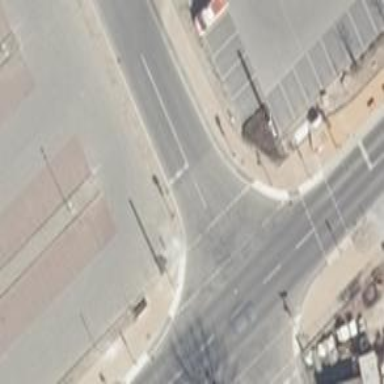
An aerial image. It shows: Road with traffic signals.